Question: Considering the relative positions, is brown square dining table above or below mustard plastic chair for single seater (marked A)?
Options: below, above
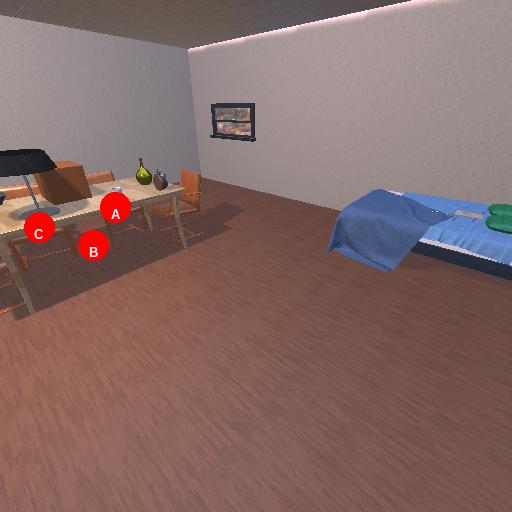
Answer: below